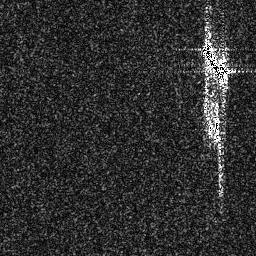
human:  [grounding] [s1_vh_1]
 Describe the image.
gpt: In the satellite image, there is  <ref>1 medium ship </ref> <box>[[77, 14, 89, 33, 0]]</box> located at top right.